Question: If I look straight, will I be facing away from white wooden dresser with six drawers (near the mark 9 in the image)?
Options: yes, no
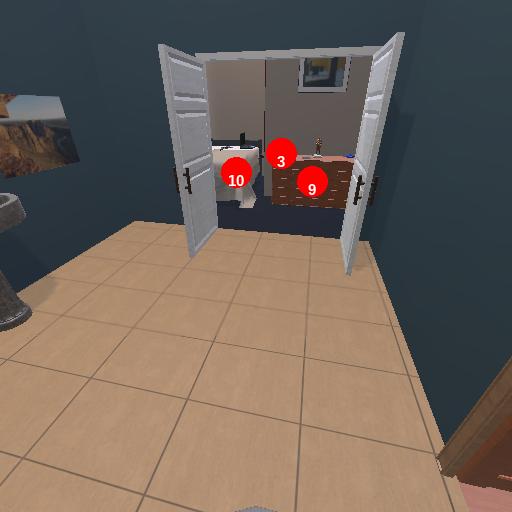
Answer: yes